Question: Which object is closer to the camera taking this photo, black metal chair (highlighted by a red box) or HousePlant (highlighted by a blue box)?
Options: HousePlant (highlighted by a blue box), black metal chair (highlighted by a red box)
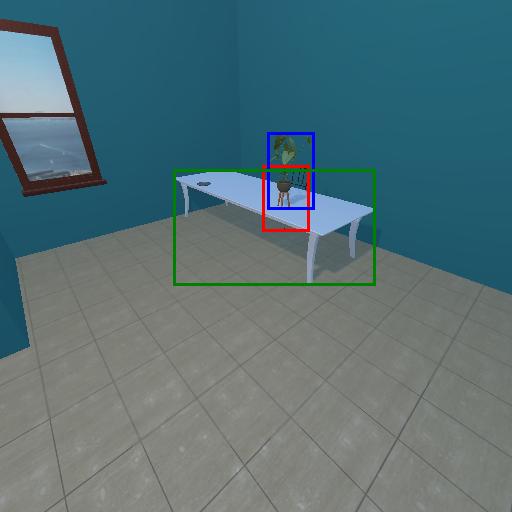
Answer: HousePlant (highlighted by a blue box)